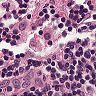
Metastatic tissue present: yes